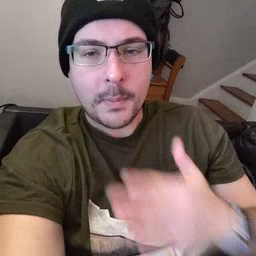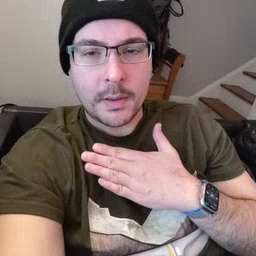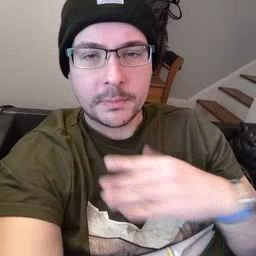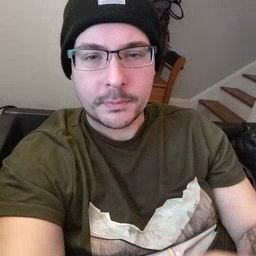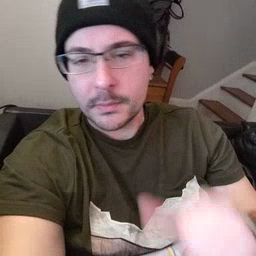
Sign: minemy